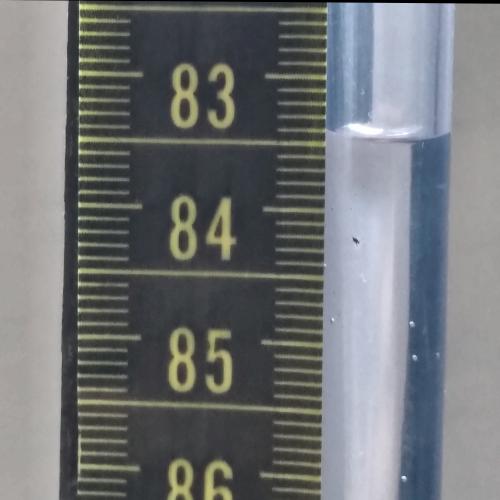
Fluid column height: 83.4 cm